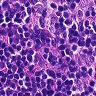
Metastatic tissue present: no